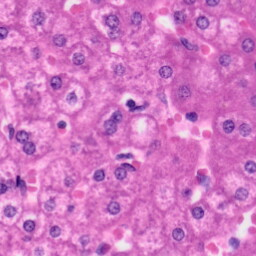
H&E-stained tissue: Liver